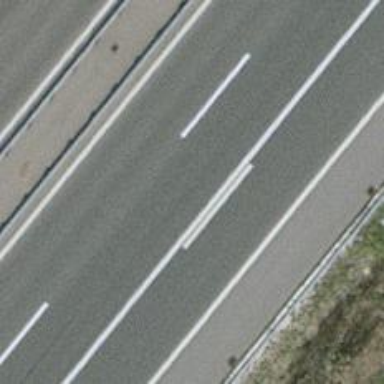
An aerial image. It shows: Asphalt motorway.